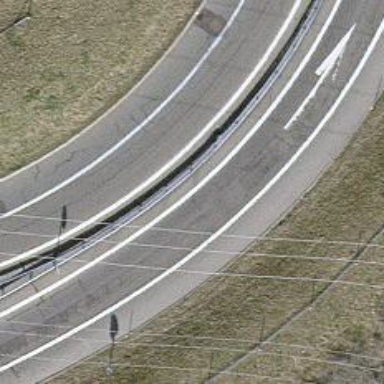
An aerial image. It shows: Trunk link highway.